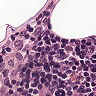
Metastatic tissue present: no